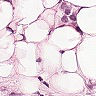
Metastatic tissue present: yes